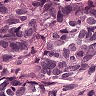
Metastatic tissue present: yes